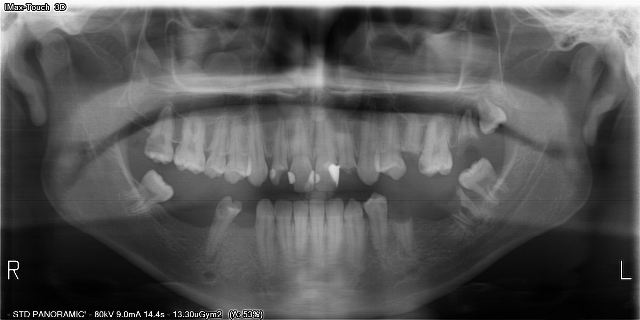
adult